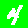
Digit: 4